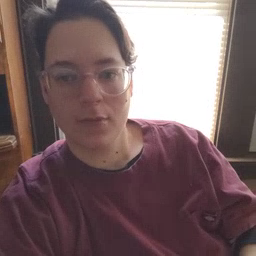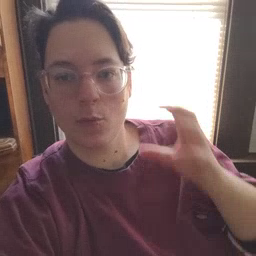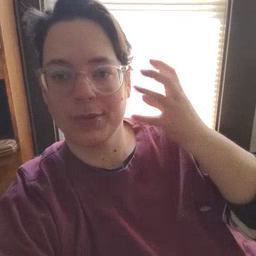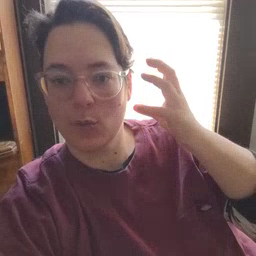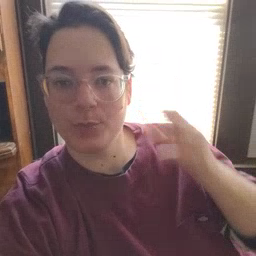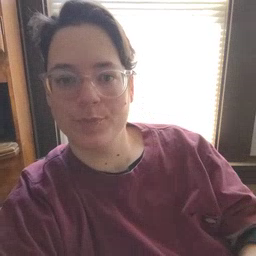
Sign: radio